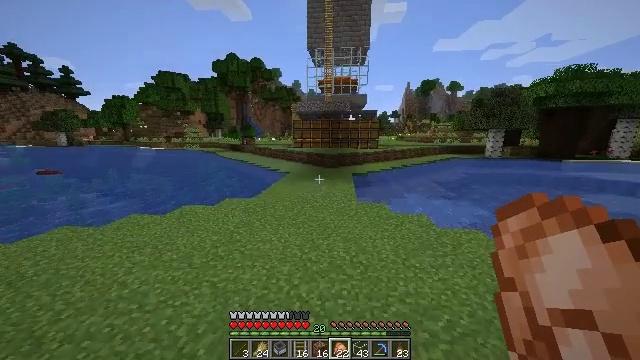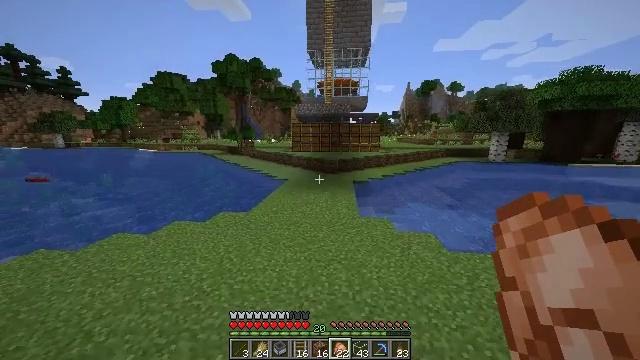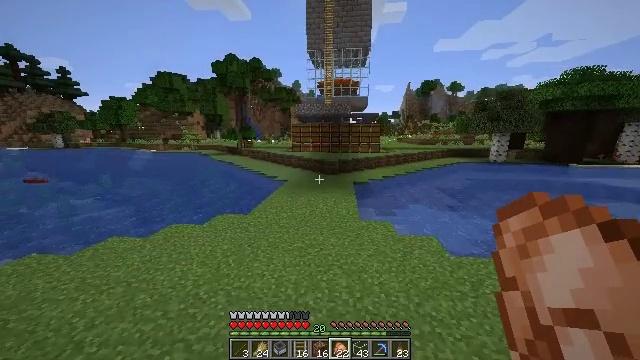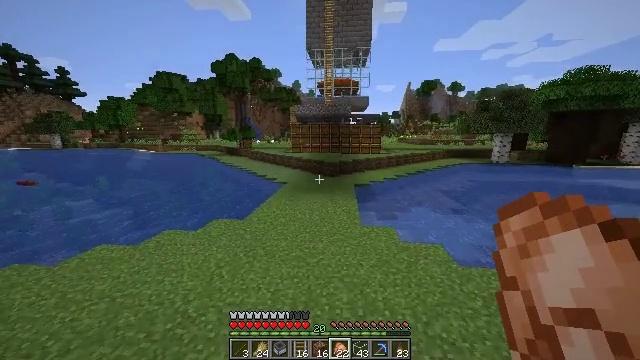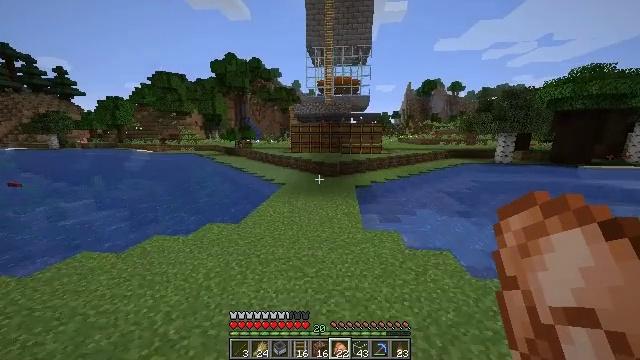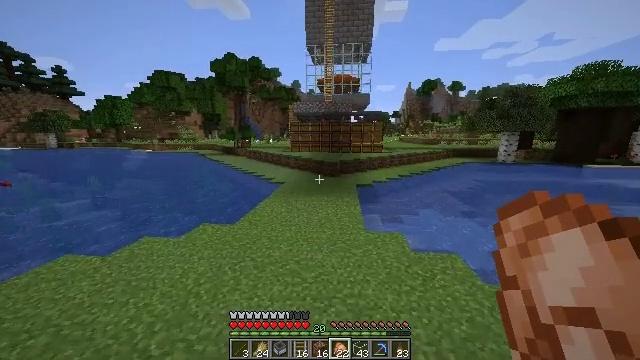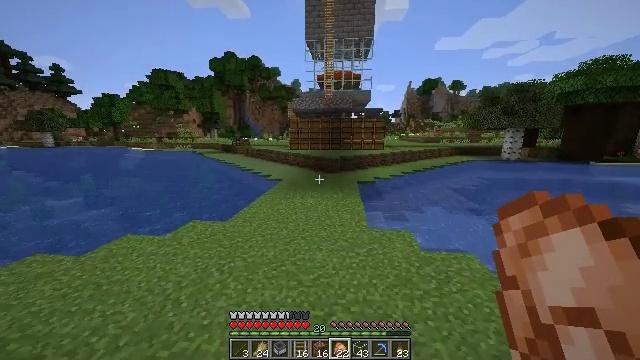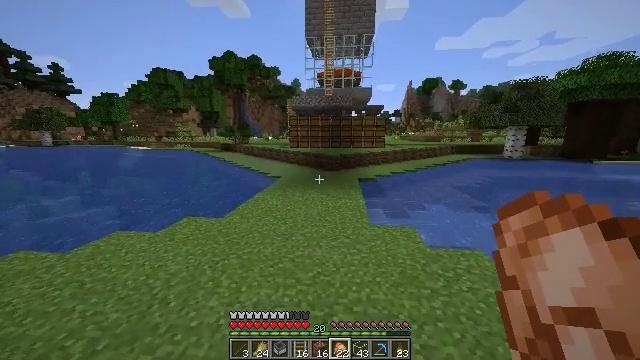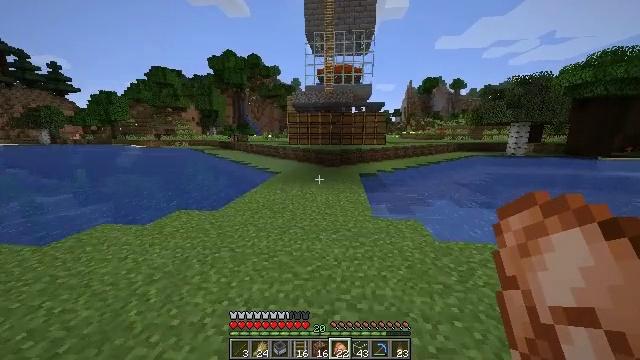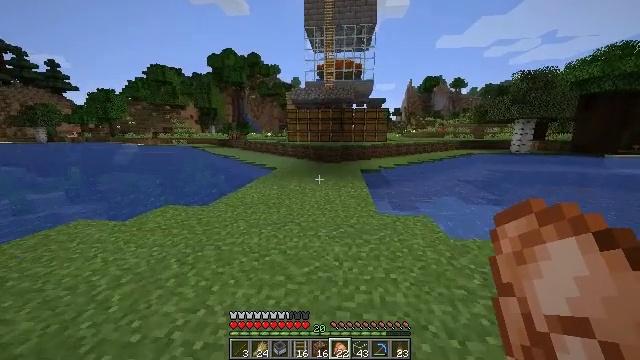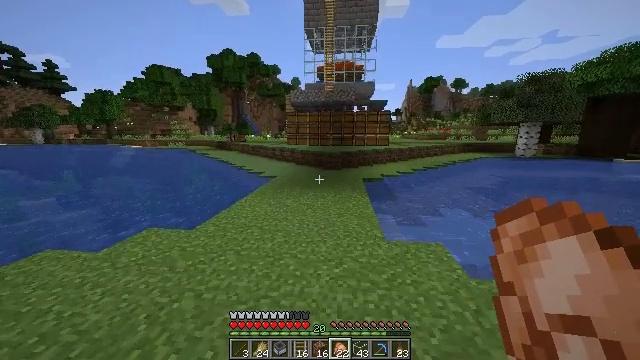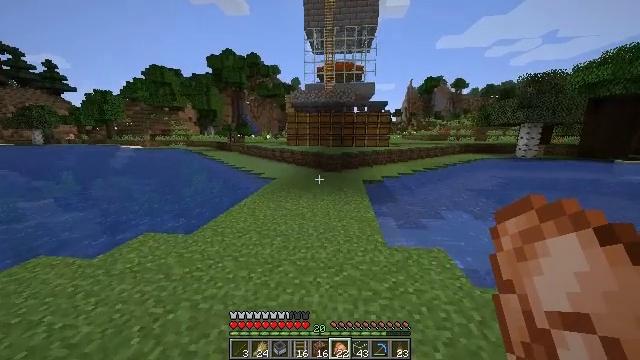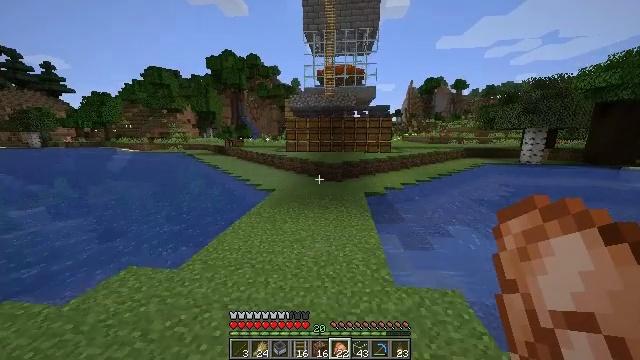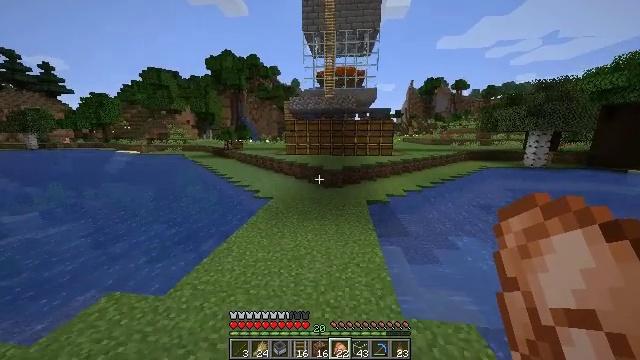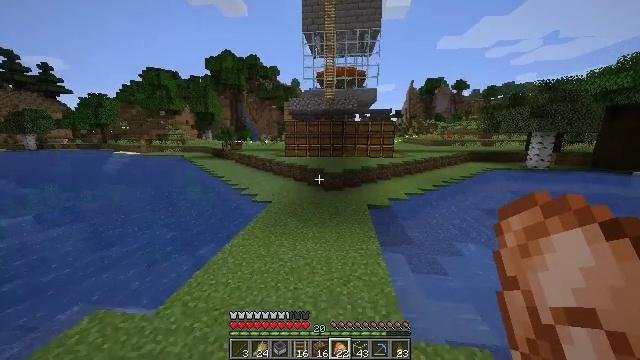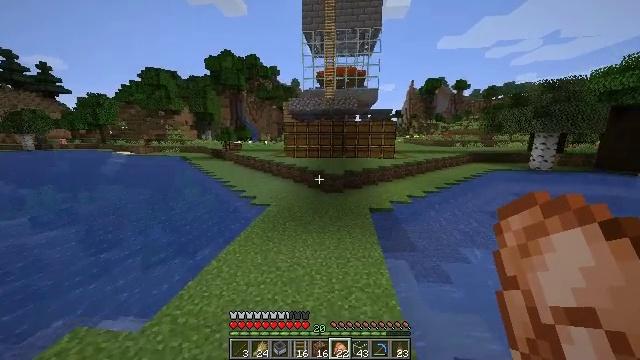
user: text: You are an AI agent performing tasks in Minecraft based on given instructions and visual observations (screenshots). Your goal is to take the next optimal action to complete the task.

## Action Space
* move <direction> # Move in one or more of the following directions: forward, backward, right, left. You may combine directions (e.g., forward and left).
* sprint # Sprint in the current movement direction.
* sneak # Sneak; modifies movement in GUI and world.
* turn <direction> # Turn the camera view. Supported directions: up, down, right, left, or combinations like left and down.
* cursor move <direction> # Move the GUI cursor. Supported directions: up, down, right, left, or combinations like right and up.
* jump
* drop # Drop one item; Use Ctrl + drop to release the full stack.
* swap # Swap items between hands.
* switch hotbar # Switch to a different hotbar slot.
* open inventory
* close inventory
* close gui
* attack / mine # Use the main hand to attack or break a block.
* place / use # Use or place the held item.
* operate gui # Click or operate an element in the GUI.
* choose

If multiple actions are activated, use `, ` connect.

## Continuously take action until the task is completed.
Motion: motion action
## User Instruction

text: Produce an observer by crafting at the table.
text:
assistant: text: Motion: move forward, sprint, jump
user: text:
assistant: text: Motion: move forward, jump
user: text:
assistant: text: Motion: move forward, jump
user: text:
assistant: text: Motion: move forward, jump
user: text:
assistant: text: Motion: move forward, jump
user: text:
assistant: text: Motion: move forward, jump
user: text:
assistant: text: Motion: move forward, jump
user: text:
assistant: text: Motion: move forward, jump
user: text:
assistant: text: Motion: move forward, jump
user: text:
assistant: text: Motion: move forward, sprint, jump
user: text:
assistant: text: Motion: move forward, sprint, jump
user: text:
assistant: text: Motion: move forward, sprint, jump
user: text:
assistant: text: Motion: move forward, sprint, jump
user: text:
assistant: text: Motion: move forward, jump
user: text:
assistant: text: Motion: move forward, jump
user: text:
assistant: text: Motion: move forward, jump
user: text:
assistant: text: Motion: move forward, jump
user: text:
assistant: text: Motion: move forward, jump
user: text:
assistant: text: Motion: move forward, jump
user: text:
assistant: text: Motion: move forward, jump
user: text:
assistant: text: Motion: move forward, jump
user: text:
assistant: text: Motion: move forward, jump
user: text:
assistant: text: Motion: move forward, sprint, jump
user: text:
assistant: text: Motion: move forward, sprint, jump
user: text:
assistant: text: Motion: move forward, sprint, jump
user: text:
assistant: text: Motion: move forward, jump
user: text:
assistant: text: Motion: move forward, jump
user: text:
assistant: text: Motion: move forward, jump
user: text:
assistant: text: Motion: move forward, turn left, jump
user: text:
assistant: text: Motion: move forward, jump